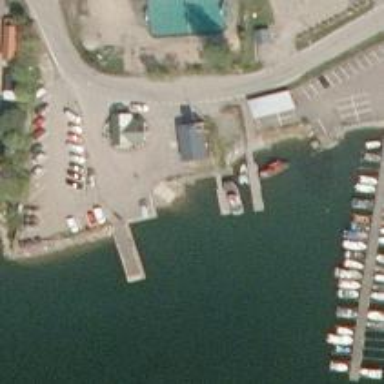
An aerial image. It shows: Man-made pier.